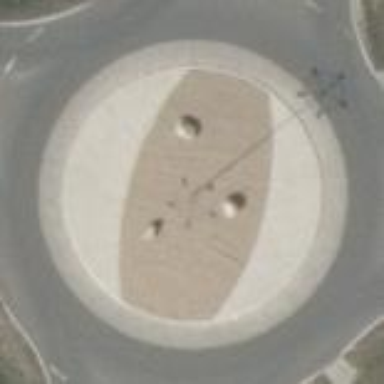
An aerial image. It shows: Tertiary road with asphalt surface leading to roundabout junction.